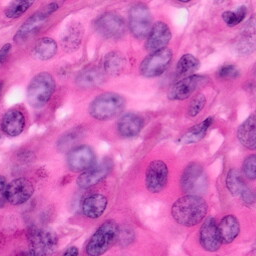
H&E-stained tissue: Pancreatic